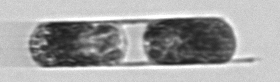
Label: Hemiaulus